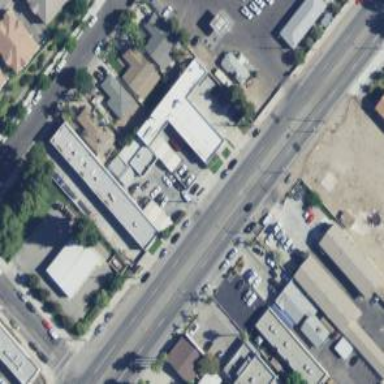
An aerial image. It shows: Commercial building.